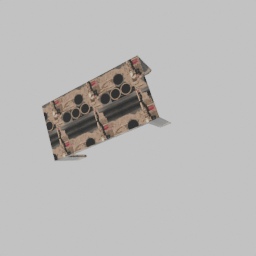
Label: furniture